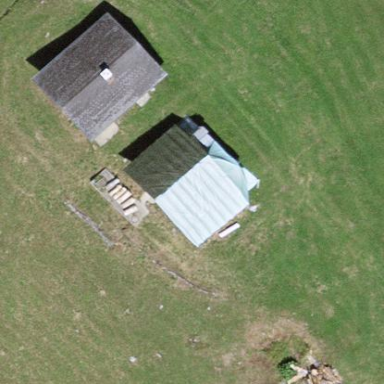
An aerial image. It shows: Barn.